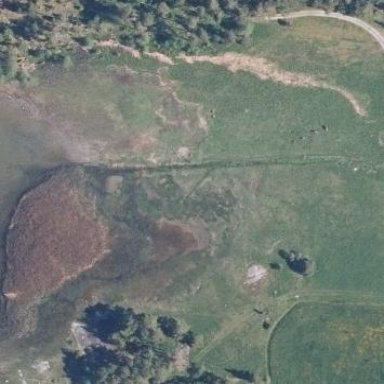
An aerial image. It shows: Reedbed in wetland area.